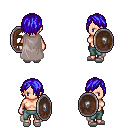
a pixel art fantasy rpg character, female body template, human, light skin, gray cape, teal pants, blue bangs hairstyle, white slippers, shield, four views (front, back, left, right), 2x2 character sprite sheet, small pixel art, hard edges, no anti-aliasing